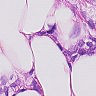
Metastatic tissue present: yes